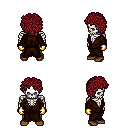
a pixel art fantasy rpg character, male body template, skeleton, brown robe, teal pants, brunette curly afro hairstyle, gold gloves, brown shoes, four views (front, back, left, right), 2x2 character sprite sheet, small pixel art, hard edges, no anti-aliasing